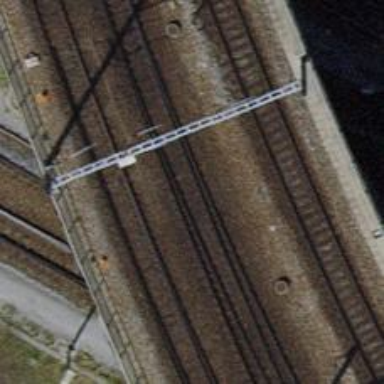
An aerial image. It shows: Viaduct railway track with single electrified contact line.